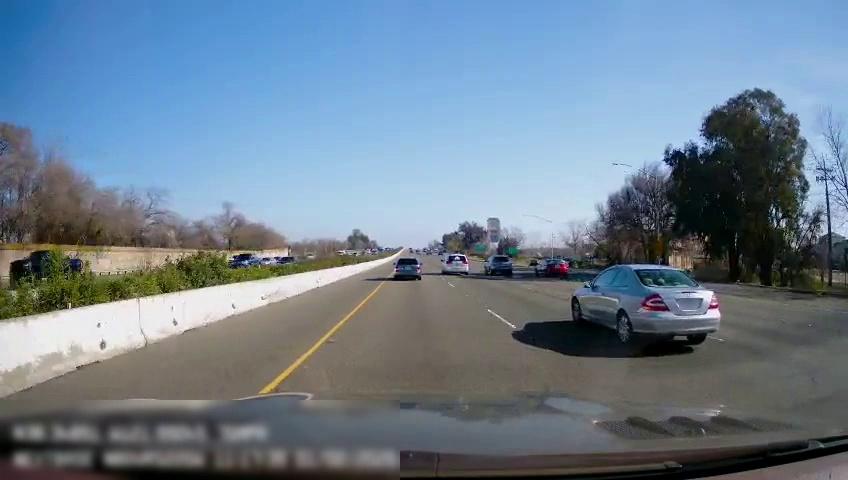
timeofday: Day
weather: Sunny
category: Drivable Space
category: Vehicles | Car
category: Vehicles | Car
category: Vehicles | Car
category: Vehicles | Car
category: Vehicles | Car
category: Vehicles | Car
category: Vehicles | Car
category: Vehicles | SUV
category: Vehicles | Truck
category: Lanes | Current Lane
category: Lanes | Current Lane
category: Lanes | Alternate Lane